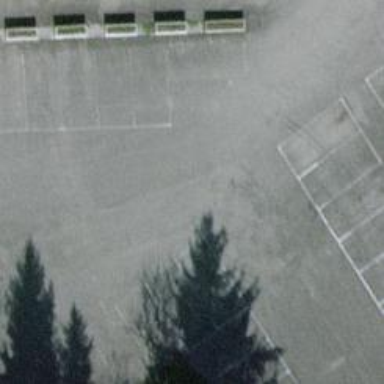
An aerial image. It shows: Parking aisle designated as service road.